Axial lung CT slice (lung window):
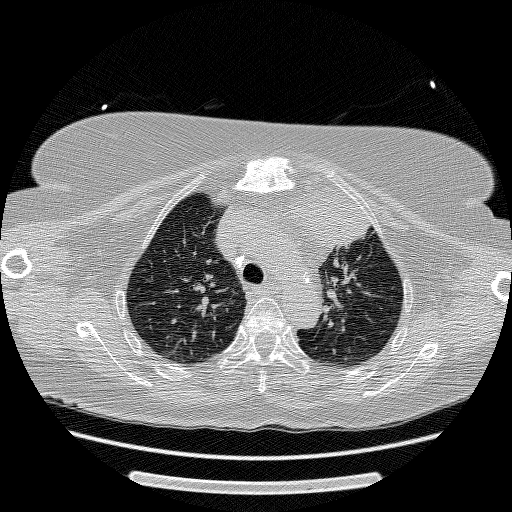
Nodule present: no